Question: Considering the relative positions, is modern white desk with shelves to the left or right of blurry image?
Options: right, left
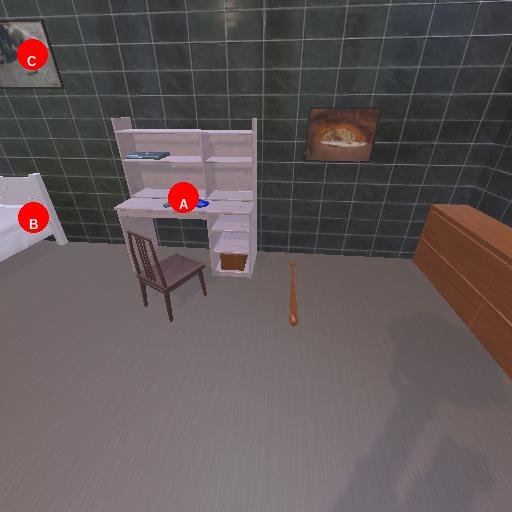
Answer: right